Question: I am using Twitter bootstrap and Rails and I can't seem to float a navbar item to the right.
I tried using something like this:
'''
<li class="whoami pull-right"> <%= link_to ("Logged in as: " + current_user.name), edit_user_registration_path , :id=>"Edit account"%> </li>
'''
... but the link stayed left and firebug showed '"float:left;"'
So I tried to overide the css float in 'bootstrap_and_overrides.css.less' and in 'home.html.erb', but neither worked. Firebug indicated that it found two css float statements, but chose the bootstrap option over mine. So I am left stuck and wondering how to customize the navbar. I am probably doing something wrong here, but I just don't see it.
Here's my code:
application.html.erb:
'''
<!DOCTYPE html>
<html>
<head>
... removed to shorten the length of this post
</head>
<body>
<header>
<%= render 'layouts/navigation' %>
</header>
<div id="main" role="main">
<div class="container">
<div class="content">
<div class="row">
<div class="span12">
<%= render 'layouts/messages' %>
<%= yield %>
</div>
</div>
<footer>
</footer>
</div>
</div> <!--! end of .container -->
</div> <!--! end of #main -->
</body>
</html>
'''
_navigation.html.erb:
'''
<div class="container span12">
<div class="navbar navbar-fixed-top">
<div class="navbar-inner">
<div class="container">
<ul class="nav">
<%= link_to "Cases", root_path, :class=>"brand"%>
<% if user_signed_in? %>
<li> <%= link_to "My Cases", cases_path %> </li>
<li> <%= link_to 'Dash', dash_path %> </li>
<% if current_user.has_role? :admin %>
<li> <%= link_to 'Admin', users_path, :id=>"Admin" %> </li>
<% end %>
<li> <%= link_to 'Logout', destroy_user_session_path, :method=>'delete', :id => "Logout" %> </li>
<li class="whoami"> <%= link_to ("Logged in as: " + current_user.name), edit_user_registration_path , :id=>"Edit account"%> </li>
<% else %>
<li> <%= link_to 'Login', new_user_session_path %> </li>
<li> <%= link_to 'Sign up', new_user_registration_path %> </li>
<% end %>
</ul>
</div>
</div>
</div>
</div>
'''
bootstrap_and_overrides.css.less:
'''
@import "twitter/bootstrap/bootstrap";
body {
padding-top: 60px;
}
@import "twitter/bootstrap/responsive";
// Set the correct sprite paths
// ...REMOVED to shorten the length of this post
// Your custom LESS stylesheets goes here
//
// Since bootstrap was imported above you have access to its mixins which
// you may use and inherit here
//
// If you'd like to override bootstrap's own variables, you can do so here as well
// See http://twitter.github.com/bootstrap/less.html for their names and documentation
//
// Example:
// @linkColor: #ff0000;
.whoami {
float:right;
}
'''
When I load a page, I see the navbar, but the last item is not floated to the right.
Looks like this:

And there is another screen cap here that shows <URL>.
As you can see, firebug found a '"float:right;"' option, but indicates a '"float:left;"' option was used instead.
I have a gap in understanding here, but I am not sure where.
Please address responses to:
- - - Interpreting firebug outputEDIT:
I've posted my first ever jsfiddle here: <URL>
It represents a copy/paste of a browser 'show source' and what I gather is the relevent css load and served by rails.
Thanks in advance!
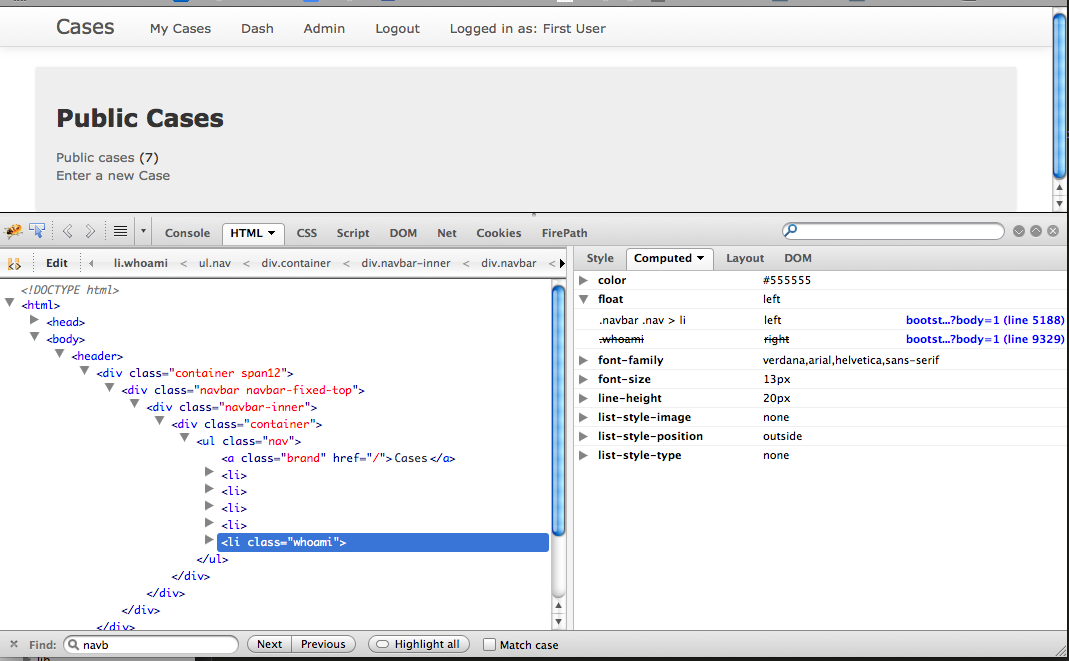
Answer: Got it.
Getting it to work required filling the container nested in navbar-inner with more than one unordered list of nav elements. This jsfiddle showed me the way <URL>
This code works:
'''
<div class="container span12">
<div class="navbar navbar-fixed-top">
<div class="navbar-inner">
<div class="container">
<%= link_to "Cases", root_path, :class=>"brand"%>
<ul class="nav">
<% if user_signed_in? %>
<li> <%= link_to "My Cases", cases_path %> </li>
<li> <%= link_to 'Dash', dash_path %> </li>
<% if current_user.has_role? :admin %>
<li> <%= link_to 'Admin', users_path, :id=>"Admin" %> </li>
<% end %>
<li> <%= link_to 'Logout', destroy_user_session_path, :method=>'delete', :id => "Logout" %> </li>
</ul>
<ul class="nav pull-right"> <li> <%= link_to ("Logged in as: " + current_user.name), edit_user_registration_path , :id=>"Edit account"%> </li></ul>
<% else %>
<ul class="nav">
<li> <%= link_to 'Login', new_user_session_path %> </li>
<li> <%= link_to 'Sign up', new_user_registration_path %> </li>
</ul>
<% end %>
</ul>
</div>
</div>
</div>
</div>
'''